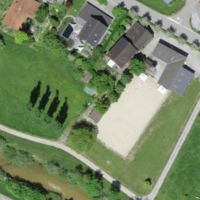
EUNIS habitat code: 55
Species observed at this site:
Juglans regia
Helleborus niger
Aesculus hippocastanum